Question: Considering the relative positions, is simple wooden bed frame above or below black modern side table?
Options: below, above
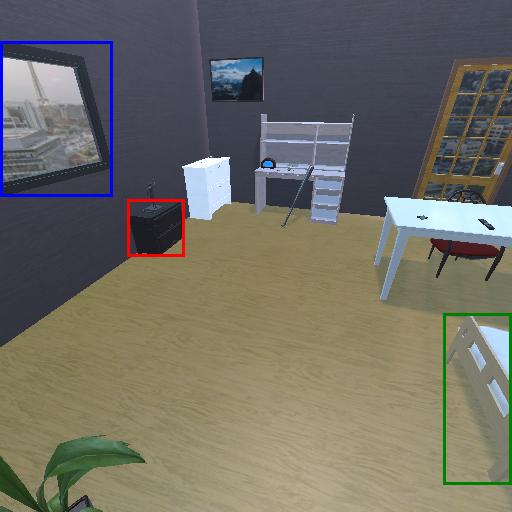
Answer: below